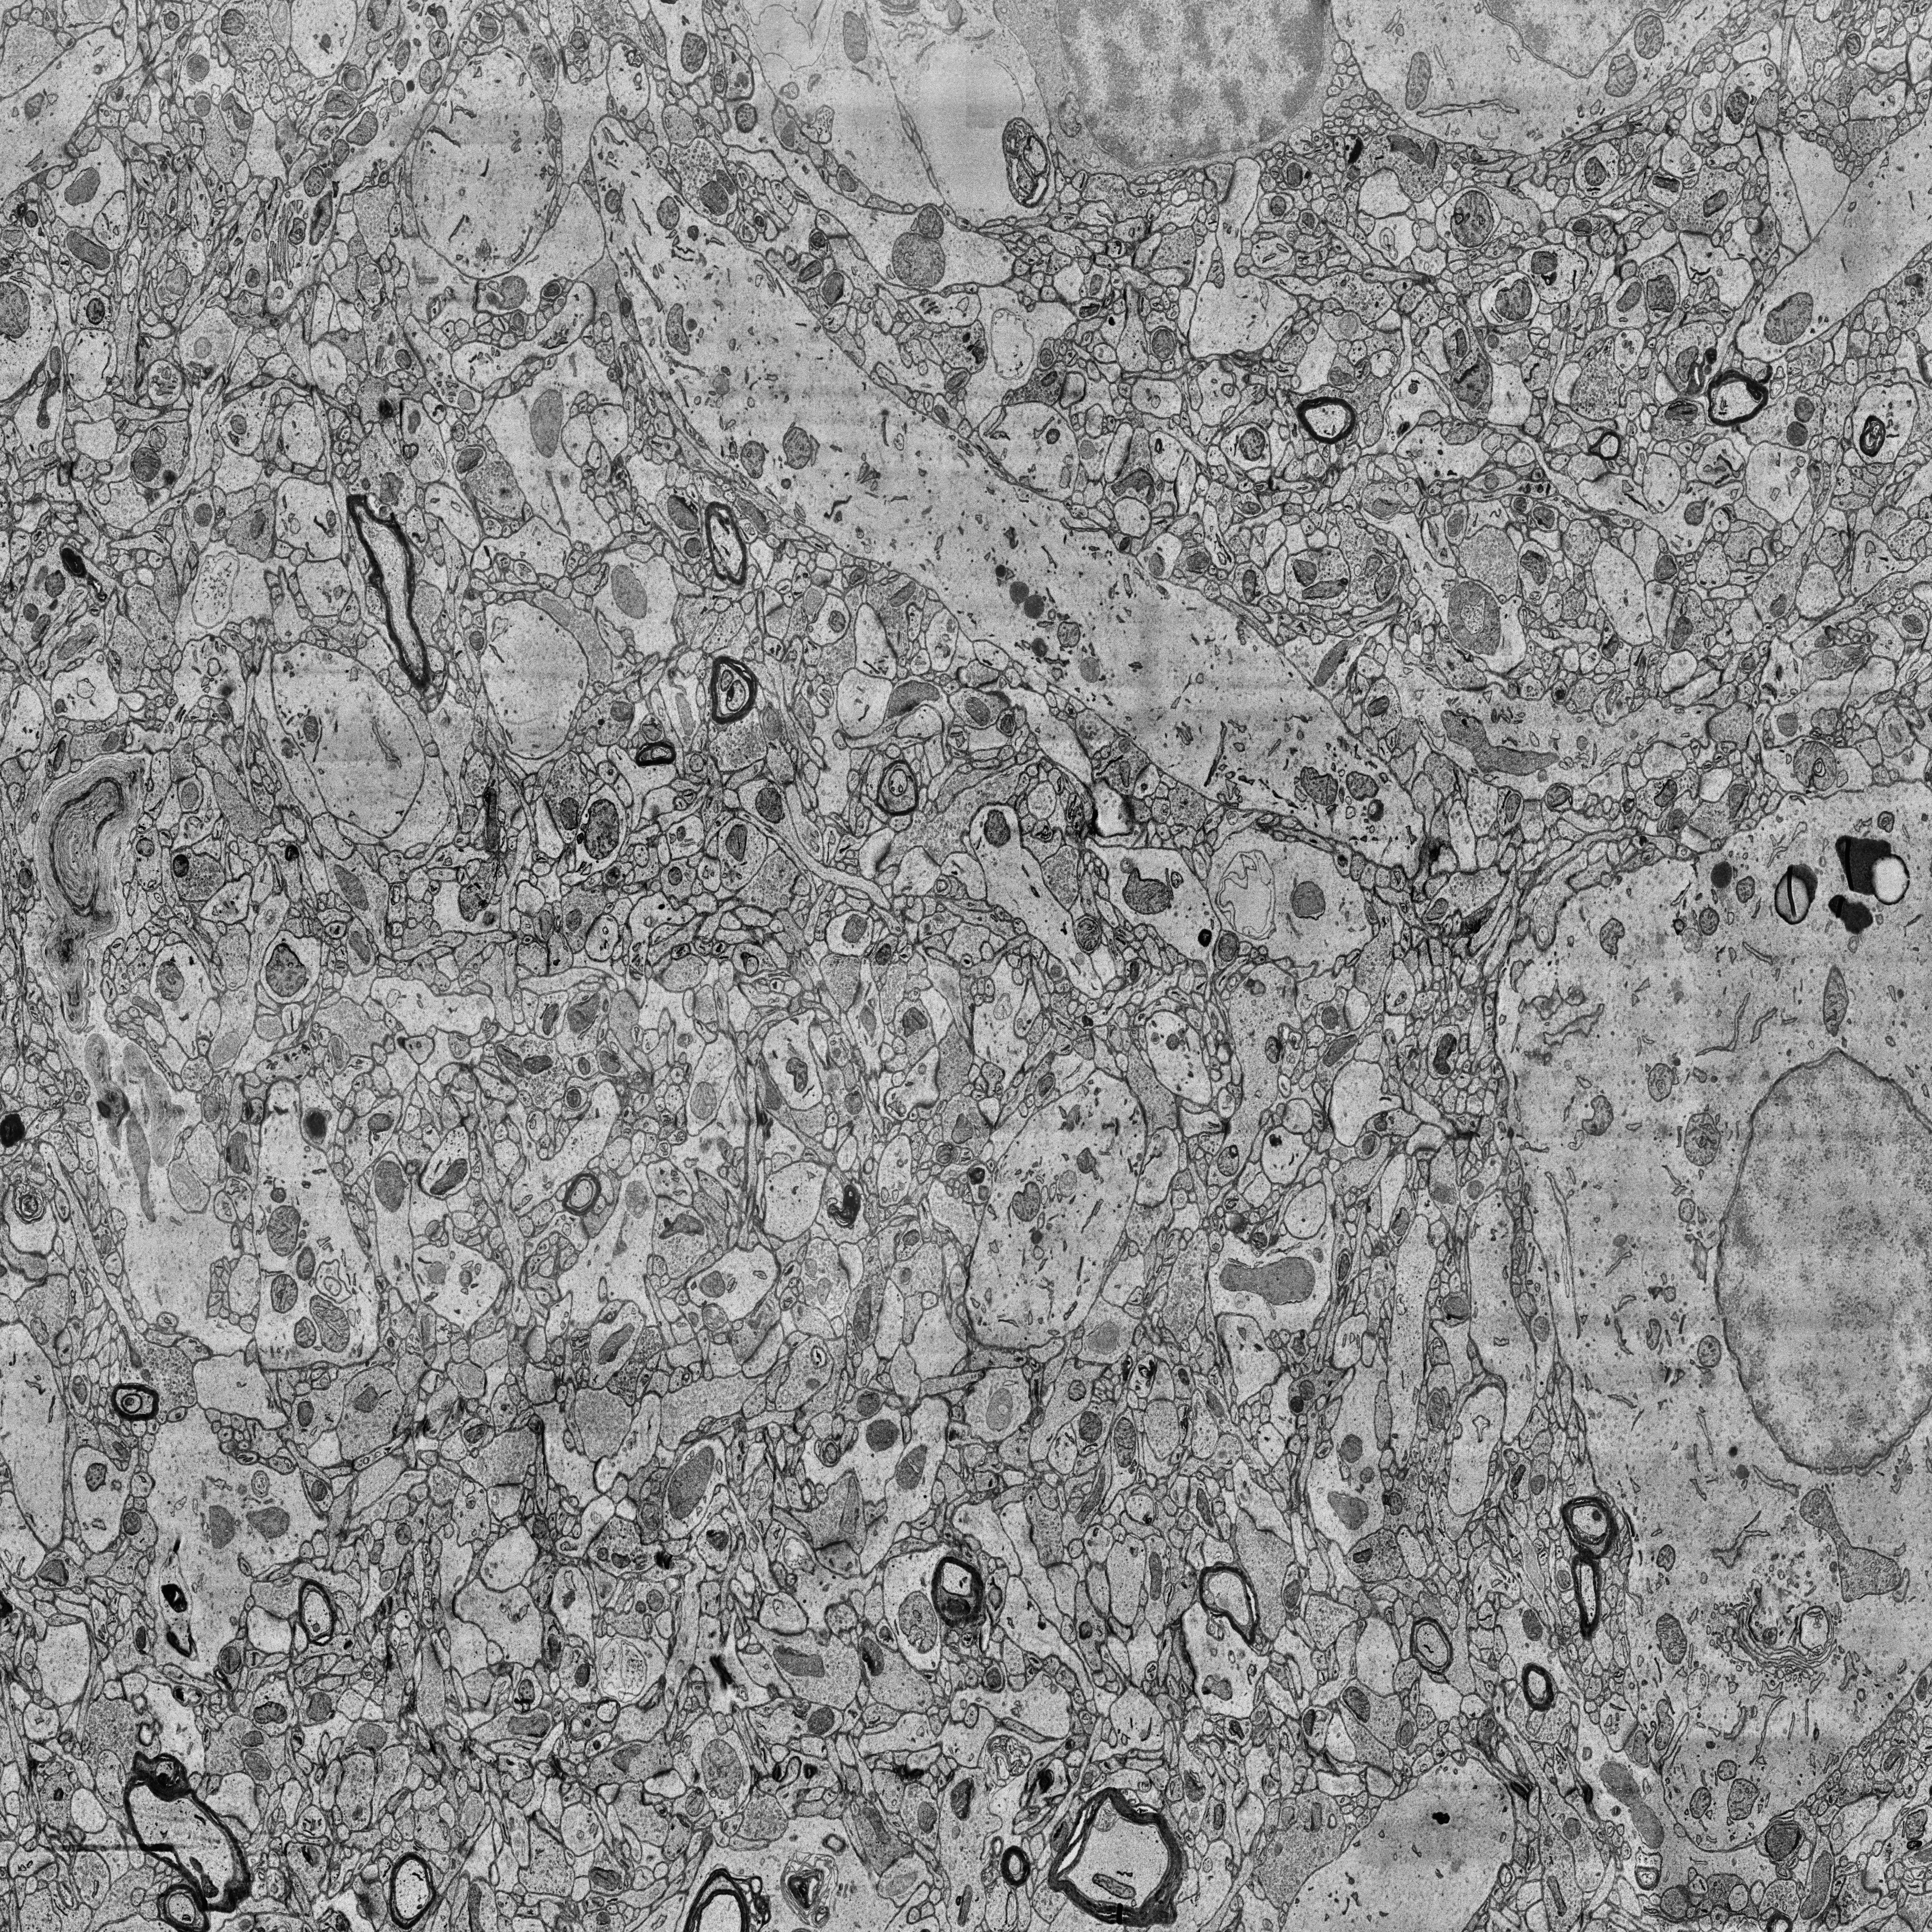
Electron microscopy slice of human cortex tissue
Slice depth (z): 220
Mitochondria instances in slice: 456